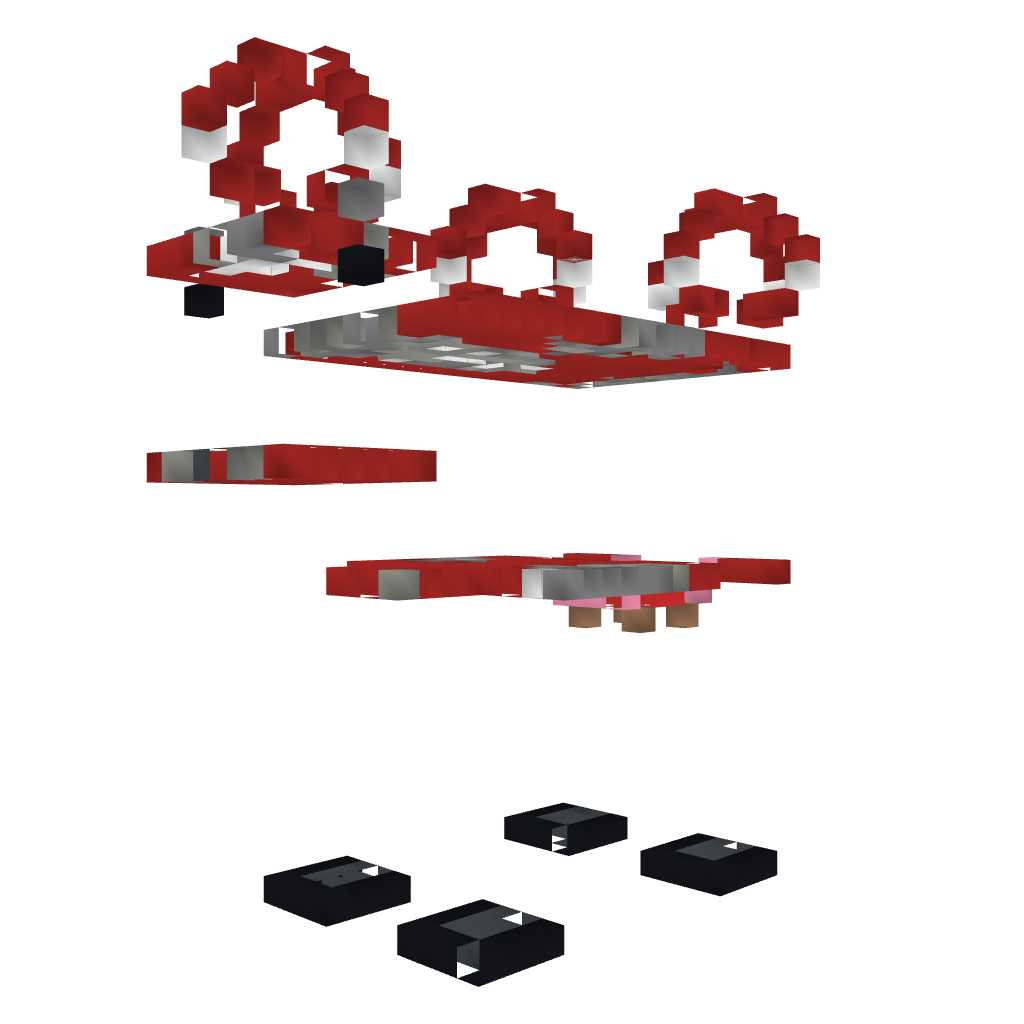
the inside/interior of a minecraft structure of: Mooshroom